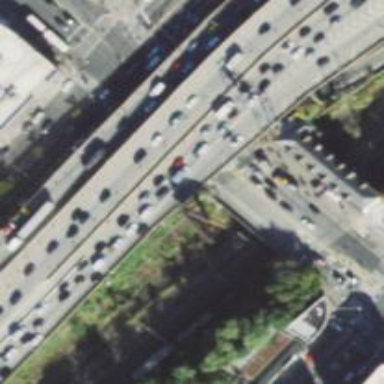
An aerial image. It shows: Motorway junction.